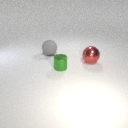
large red metal sphere to the right of small green metal cylinder